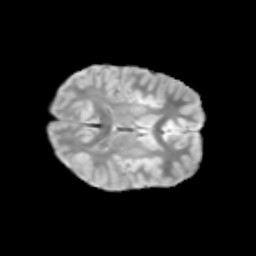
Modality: T2w
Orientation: axial
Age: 10
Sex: male
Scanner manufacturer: siemens
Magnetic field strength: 3 T
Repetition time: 3.8 s
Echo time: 0.07 s